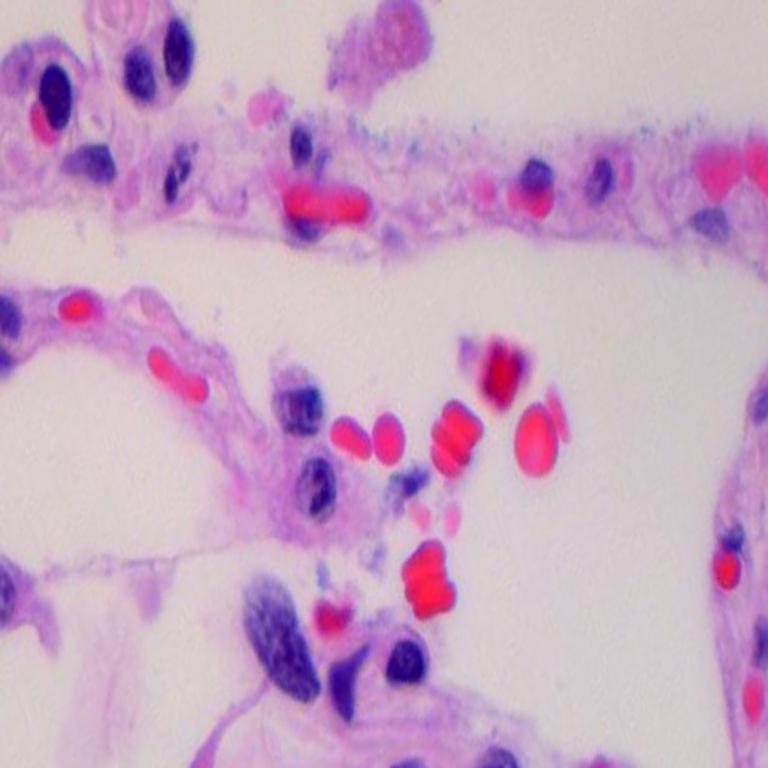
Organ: lung
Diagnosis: benign